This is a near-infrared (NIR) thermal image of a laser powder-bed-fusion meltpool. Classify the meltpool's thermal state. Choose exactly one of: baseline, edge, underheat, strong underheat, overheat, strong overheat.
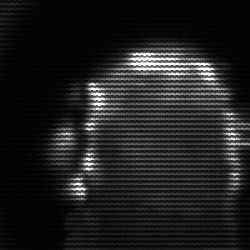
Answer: baseline